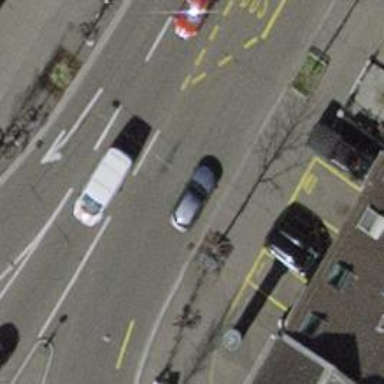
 having trolley wires. There are separate sidewalks on both sides."